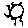
Label: sun